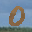
Label: 0